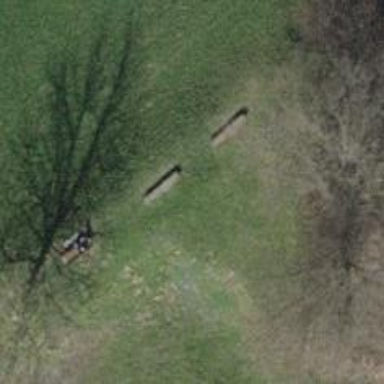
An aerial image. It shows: Bench for seating.